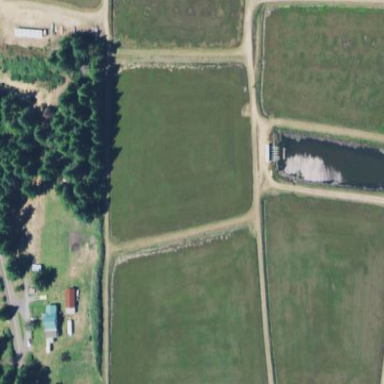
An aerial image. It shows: Farmland with cranberries as the crop.